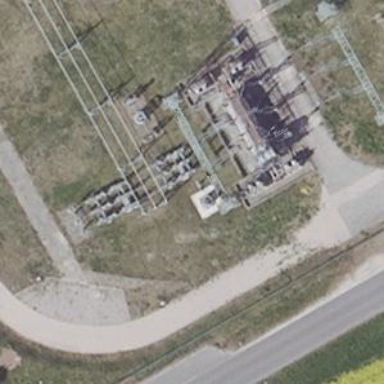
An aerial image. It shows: Power line with three cables in bay configuration.